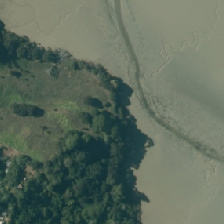
Land cover: broadleaved_indigenous_hardwood